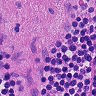
Metastatic tissue present: no